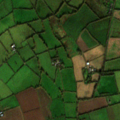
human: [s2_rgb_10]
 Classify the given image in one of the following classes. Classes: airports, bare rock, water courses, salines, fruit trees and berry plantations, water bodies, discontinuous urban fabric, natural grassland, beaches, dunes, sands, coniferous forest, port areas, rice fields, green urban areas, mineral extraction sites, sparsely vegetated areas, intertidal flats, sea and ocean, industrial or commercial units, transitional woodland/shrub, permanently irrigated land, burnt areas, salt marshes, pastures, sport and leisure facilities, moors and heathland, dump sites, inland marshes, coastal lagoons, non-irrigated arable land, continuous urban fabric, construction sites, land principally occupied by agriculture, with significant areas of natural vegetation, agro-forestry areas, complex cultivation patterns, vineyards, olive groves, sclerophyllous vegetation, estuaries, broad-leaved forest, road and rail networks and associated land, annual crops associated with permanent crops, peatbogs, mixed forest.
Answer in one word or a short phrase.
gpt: non-irrigated arable land, pastures